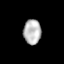
Tissue: lung
Cell type: T cells
Senescence score: 0.1624
Nuclear area (px): 424
Mean DAPI intensity: 185.472